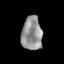
Tissue: prostate
Cell type: Endothelial cells
Senescence score: 0.7756
Nuclear area (px): 679
Mean DAPI intensity: 145.468